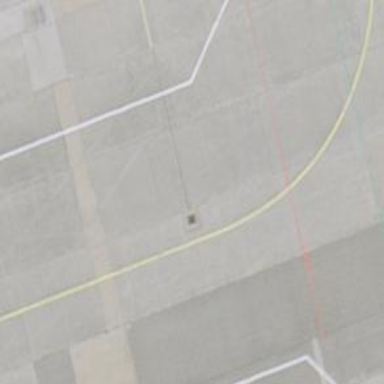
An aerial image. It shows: Image of taxiway at airport.